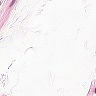
Metastatic tissue present: no